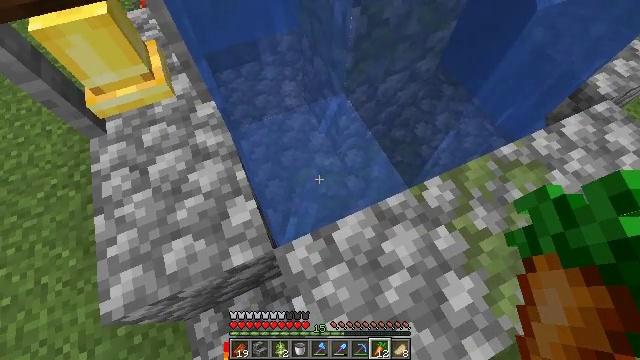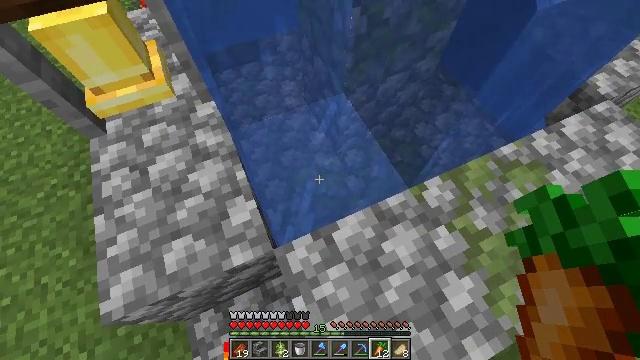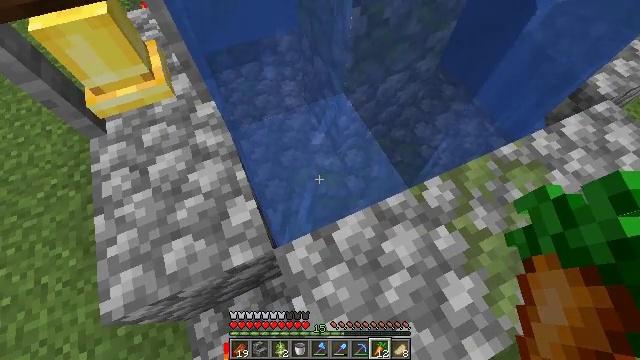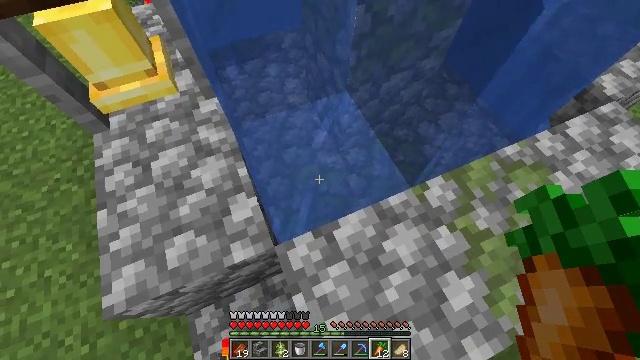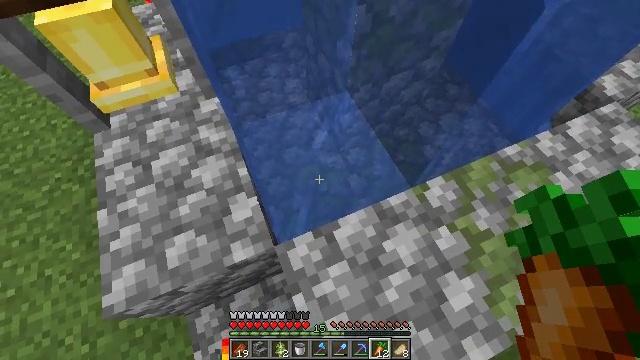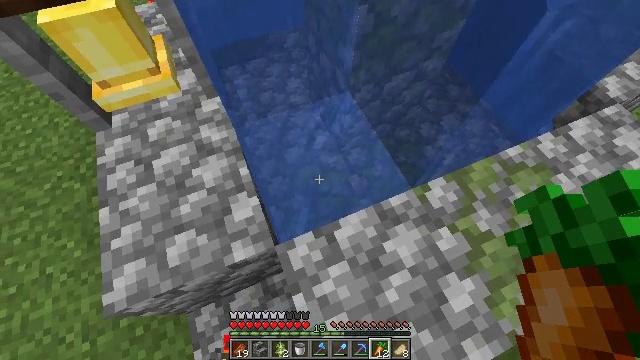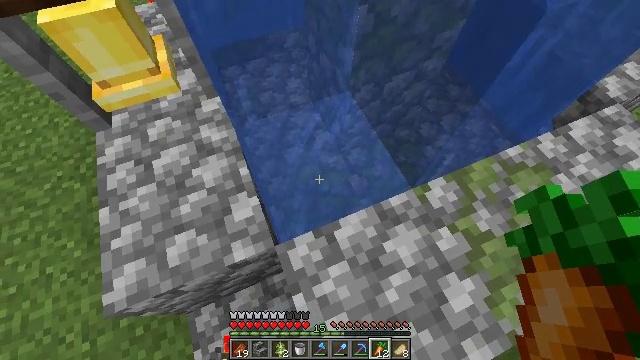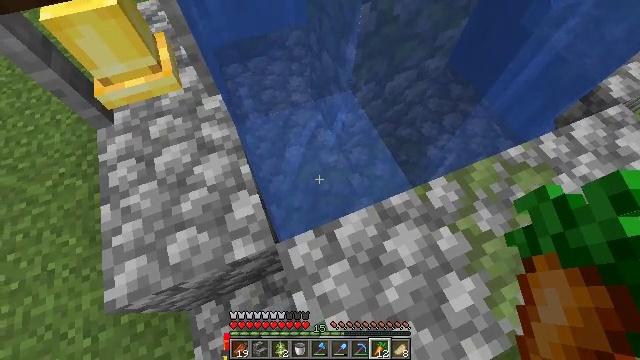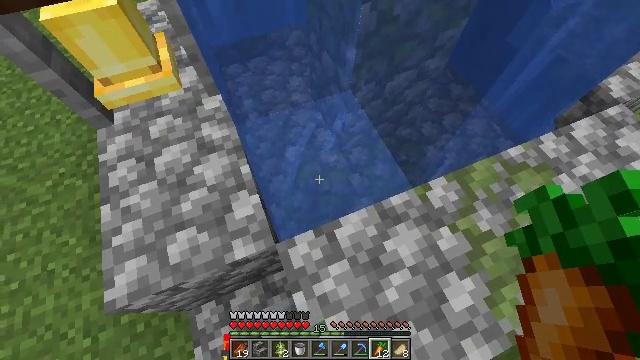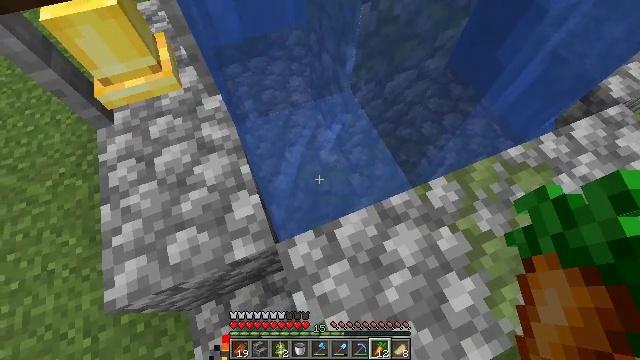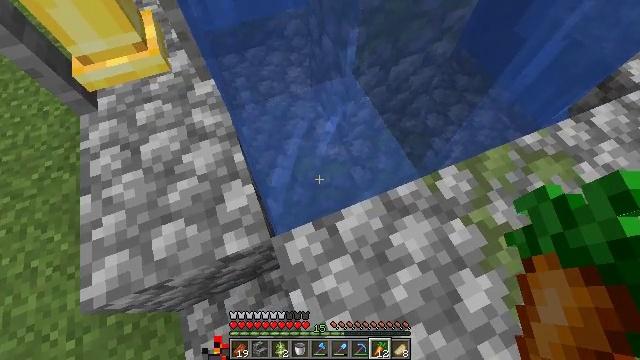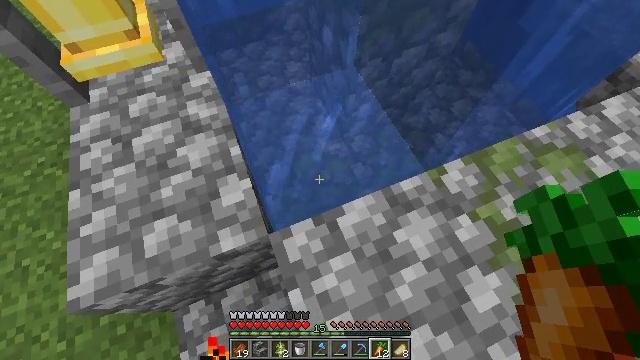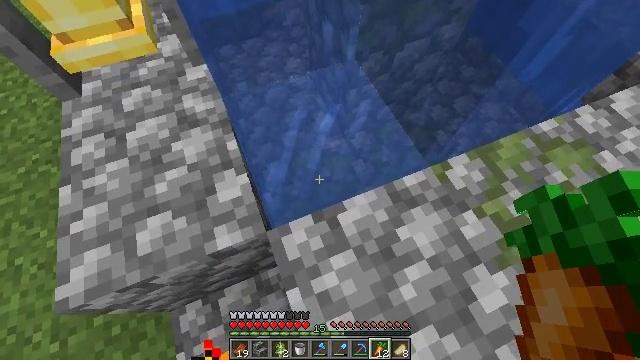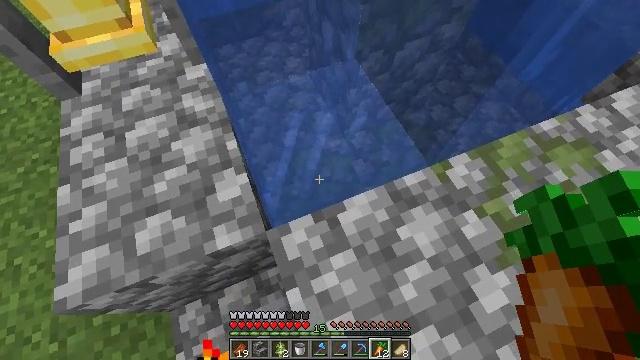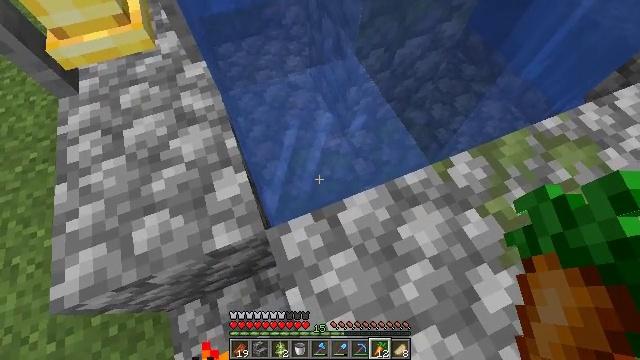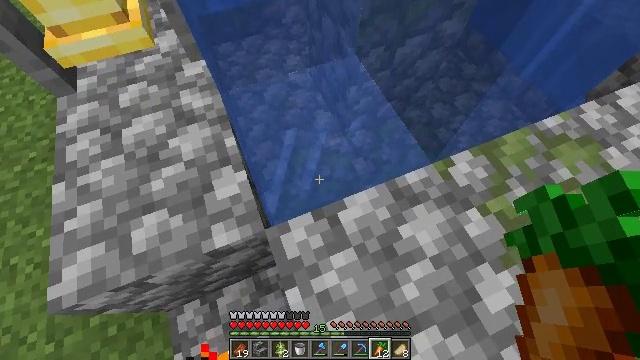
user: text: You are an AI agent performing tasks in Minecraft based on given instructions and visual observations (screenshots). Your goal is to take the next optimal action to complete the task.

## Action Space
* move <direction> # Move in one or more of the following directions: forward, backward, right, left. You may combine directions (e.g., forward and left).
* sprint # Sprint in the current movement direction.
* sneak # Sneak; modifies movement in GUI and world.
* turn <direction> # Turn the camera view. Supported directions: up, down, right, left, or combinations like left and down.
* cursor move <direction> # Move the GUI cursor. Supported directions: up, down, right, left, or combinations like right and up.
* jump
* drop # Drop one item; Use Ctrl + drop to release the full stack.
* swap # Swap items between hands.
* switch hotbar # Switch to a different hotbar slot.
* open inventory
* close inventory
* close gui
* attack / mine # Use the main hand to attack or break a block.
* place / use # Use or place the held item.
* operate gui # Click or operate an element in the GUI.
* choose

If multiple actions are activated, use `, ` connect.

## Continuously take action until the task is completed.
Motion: motion action
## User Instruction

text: Gather mossy cobblestone from a dungeon or ruin.
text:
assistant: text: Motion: no_op
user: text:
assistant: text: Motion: no_op
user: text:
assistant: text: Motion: no_op
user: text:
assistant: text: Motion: no_op
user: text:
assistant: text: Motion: no_op
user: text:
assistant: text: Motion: no_op
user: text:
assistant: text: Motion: no_op
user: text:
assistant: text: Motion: no_op
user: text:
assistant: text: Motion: sneak
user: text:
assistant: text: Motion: sneak
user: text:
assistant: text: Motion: sneak
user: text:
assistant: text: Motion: sneak
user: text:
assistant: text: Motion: sneak
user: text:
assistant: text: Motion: sneak
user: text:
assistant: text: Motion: sneak
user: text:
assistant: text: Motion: sneak
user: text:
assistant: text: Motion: sneak
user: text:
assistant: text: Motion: move forward, sneak
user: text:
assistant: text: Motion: move forward, sneak
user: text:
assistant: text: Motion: move forward, sneak
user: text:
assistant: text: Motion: move forward, sneak
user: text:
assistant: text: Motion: sneak
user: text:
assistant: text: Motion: sneak
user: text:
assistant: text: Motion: sneak
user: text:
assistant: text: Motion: sneak, turn down
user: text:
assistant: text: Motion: sneak
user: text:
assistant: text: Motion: sneak
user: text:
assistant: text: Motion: sneak
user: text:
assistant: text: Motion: sneak
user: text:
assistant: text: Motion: sneak